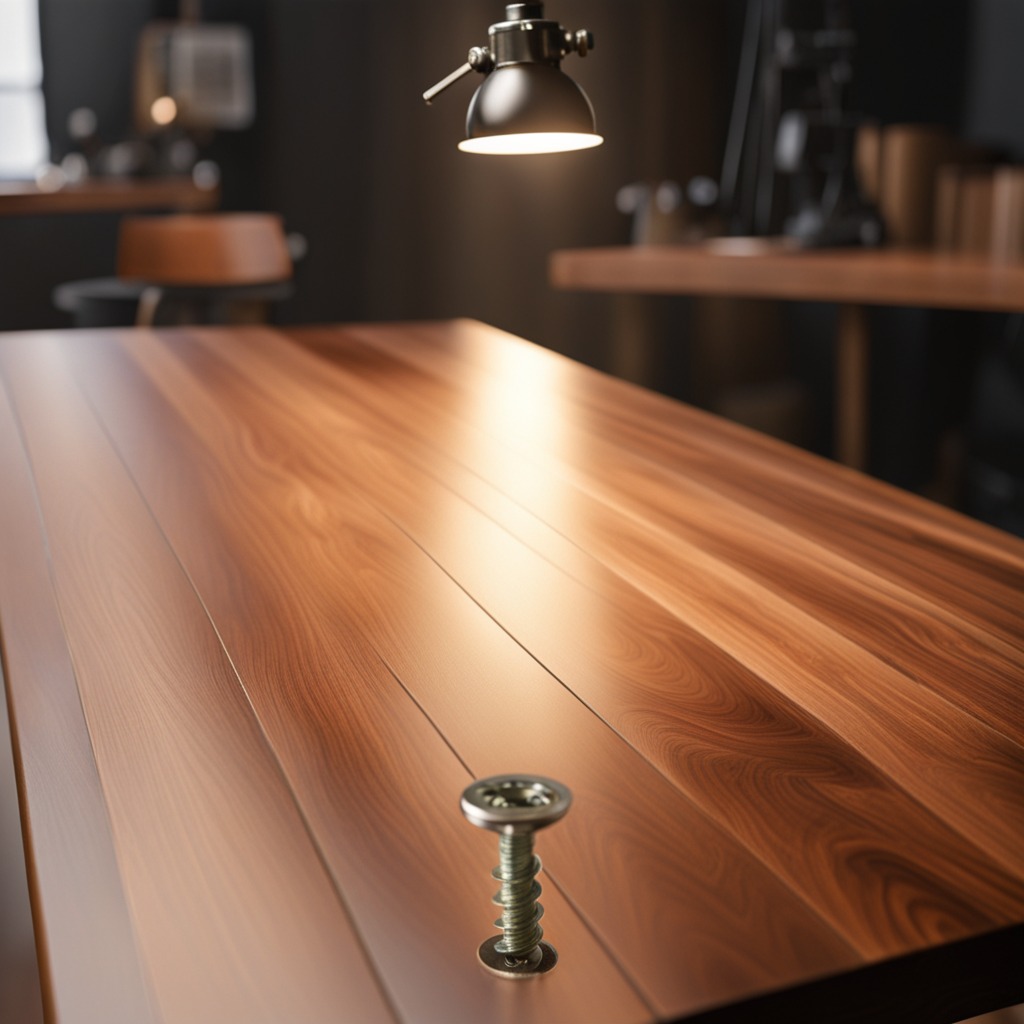
A metal screw is lying on a wooden table in a carpentry studio.